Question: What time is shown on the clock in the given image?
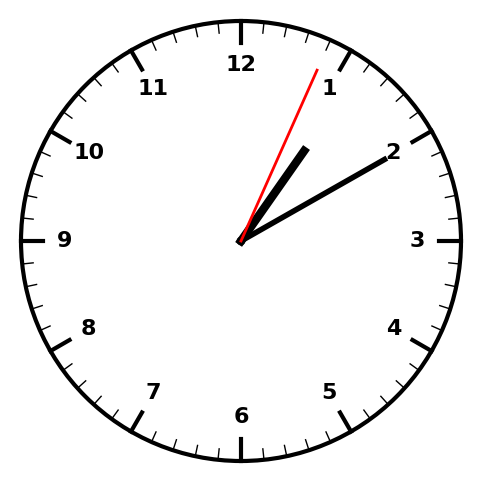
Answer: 01:10:04